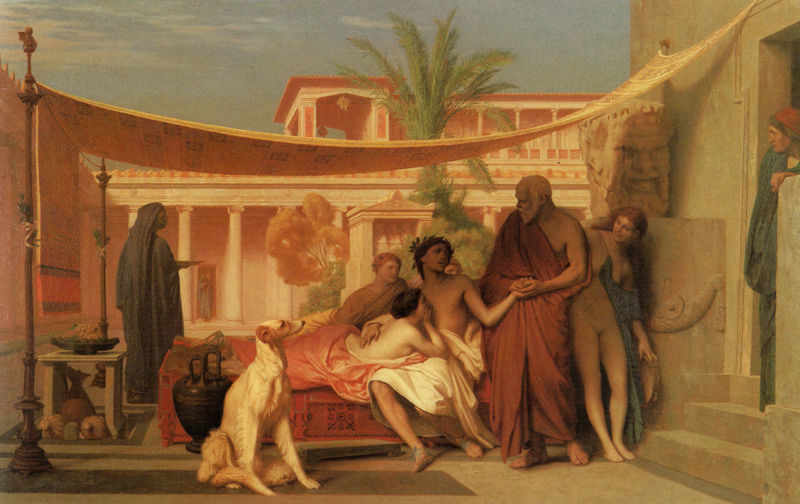
Titel: Socrate venant chercher Alcibiade chez Aspasie, Sokrates besucht Alcibiades im Haus der Aspasia
Künstler: Jean Léon Gérôme
Standort: New York (New York)
Institution: Robert Isaacson Gallery
Schlagwörter: akt, baum, blau, feuer, gemälde, himmel, kopf, mann, nackt, schatten, weiß, wolken, frauen, grün, landschaft, menschen, sitzen, braun, bunt, frau, grau, licht, männer, pfeiler, szene, säule, säulen, tisch, tür, dach, gebäude, haus, hund, rot, tier, wolke, malerei, symbolismus, teppich, bart, architektur, diener, dienerin, falten, schale, trauer, vorhang, öl, sonne, gewand, tücher, familie, gewänder, klassizismus, paar, vater, pflanzen, genre, amphore, garten, kanne, krug, skulptur, statue, vase, segel, sommer, liegen, italien, alter mann, heiß, warm, hof, ölgemälde, treppe, historienbild, bett, vasen, palme, stufe, stufen, faltenwurf, laken, nackte, gang, innenhof, gefäß, alter, antike, krank, philosoph, orient, palast, abschied, allegorie, kranz, lorbeer, lorbeerkranz, arkaden, rom, römer, liege, jüngling, windhund, antik, toga, nymphe, griechenland, präraffaeliten, sklavin, baldachin, tempel, windspiel, lich, ölgemölde, deck, alte frau, bitte, klassik, deutschrömer, kandelaber, zelt, pompeji, lager, säulengang, feuerstelle, herd, gruss, atrium, tempietto, peristyl, gerome, kline, liebesszene, nachricht, nazzarener, steinkopf, korbflasche, krater, baldaching, jünglling